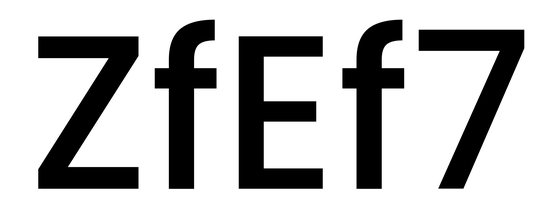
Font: Poppins-Medium